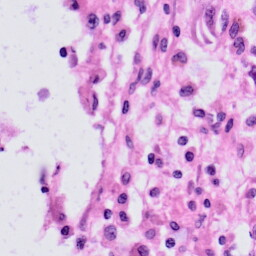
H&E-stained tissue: Skin